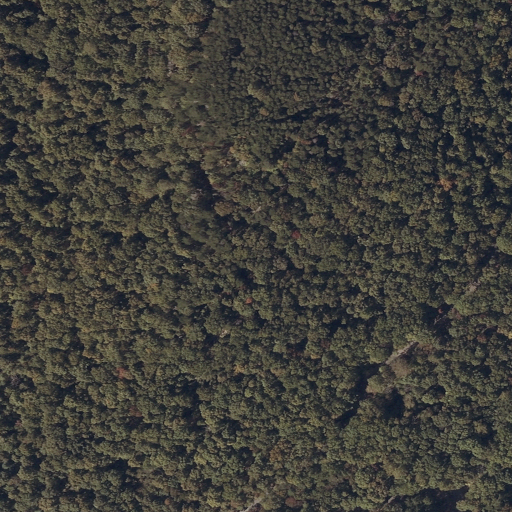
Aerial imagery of cape in Alabama named Clemmons Point containing deciduous forest, open development, mixed forest, and evergreen forest